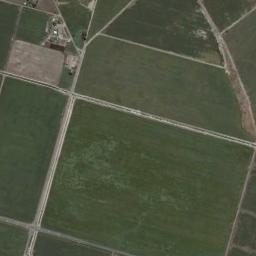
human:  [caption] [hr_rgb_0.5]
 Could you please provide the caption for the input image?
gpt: There are some green rectangular farmland .

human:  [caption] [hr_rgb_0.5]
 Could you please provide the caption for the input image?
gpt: There are several dirt roads between the rectangular farmlands .

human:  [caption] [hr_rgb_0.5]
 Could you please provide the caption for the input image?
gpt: Several green and tan mixed rectangular farm fields of different sizes and shapes .

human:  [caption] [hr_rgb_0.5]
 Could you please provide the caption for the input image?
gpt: Several green rectangular farmlands of different sizes are arranged in neat rows and a clearing is surrounded by these farmlands .

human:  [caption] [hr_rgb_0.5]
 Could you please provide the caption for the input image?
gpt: There are several straight paths between the green rectangular farmlands .